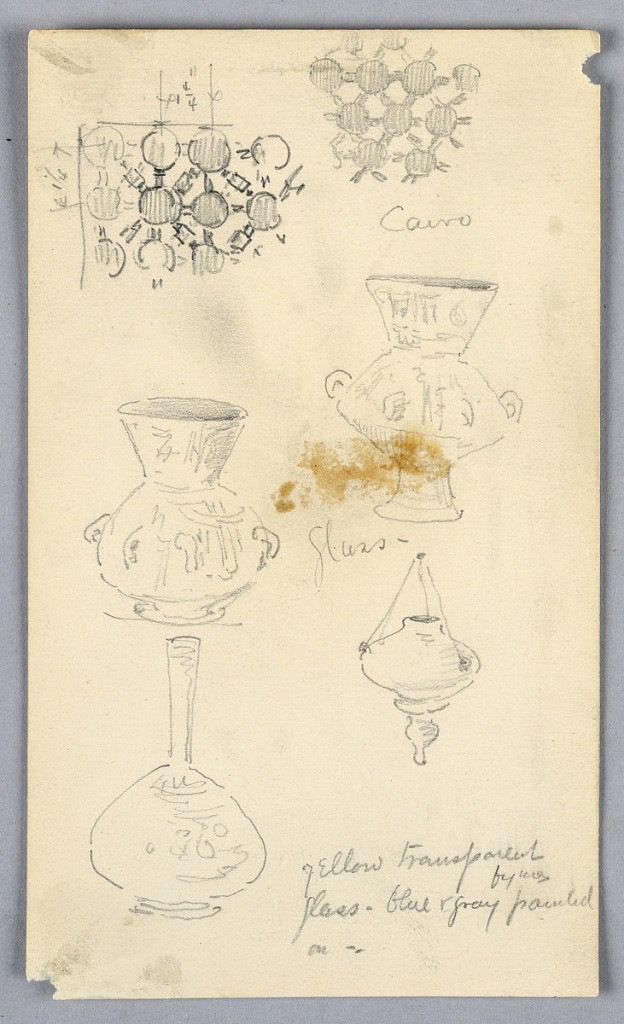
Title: Sketches of Decorative Details from Cairo
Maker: Arnold William Brunner, American, 1857–1925
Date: ca. 1883
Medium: Graphite on paper
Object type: Drawing
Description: Sections of grillewrok, top; below, a lamp and vases with notes on color and place name.